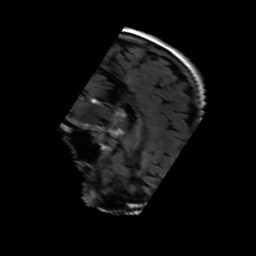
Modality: FLAIR
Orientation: sagittal
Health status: ill
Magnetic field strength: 3 T